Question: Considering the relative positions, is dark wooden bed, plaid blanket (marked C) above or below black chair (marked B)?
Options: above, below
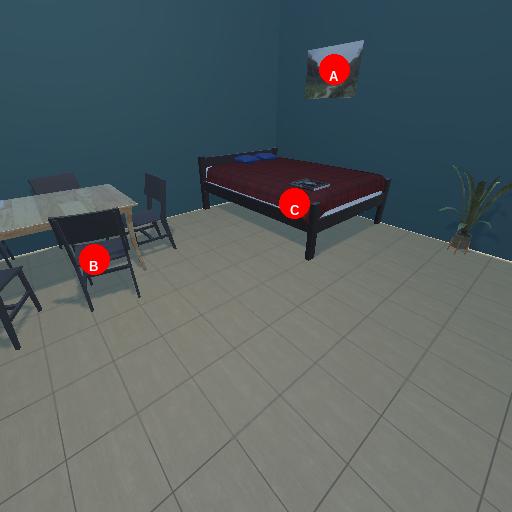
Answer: above